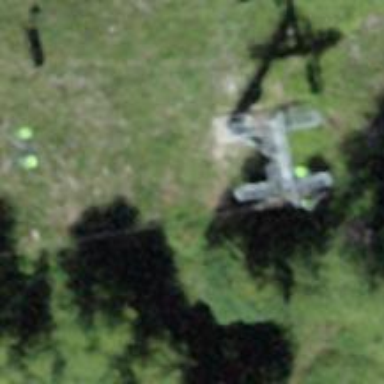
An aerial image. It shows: Pylon for aerialway.